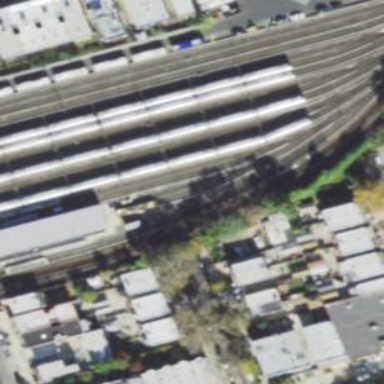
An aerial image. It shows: Yard with electrified top rail.